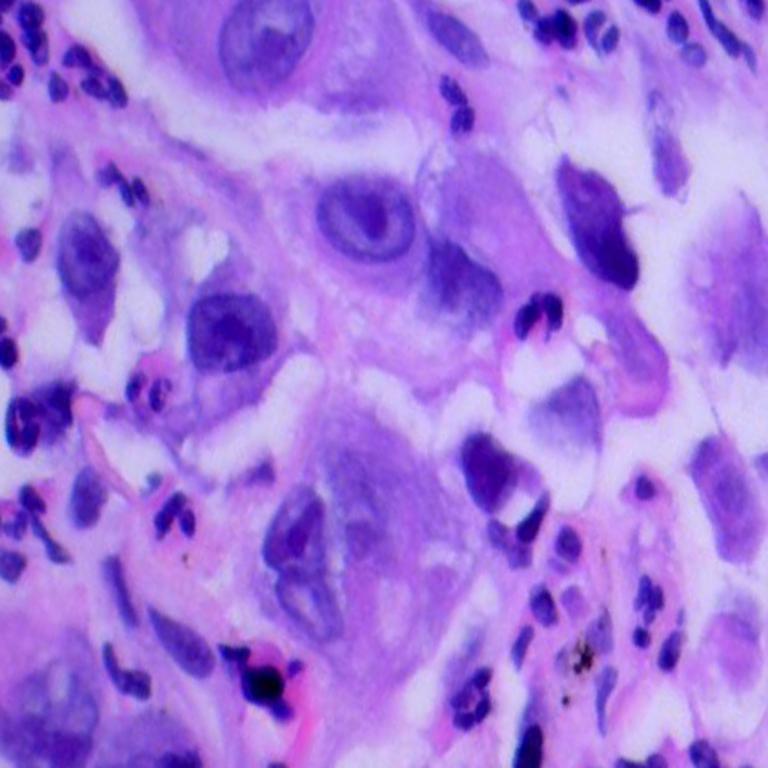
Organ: lung
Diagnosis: adenocarcinomas